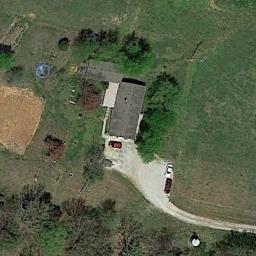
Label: sparse_residential